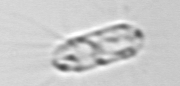
Label: Corethron_hystrix